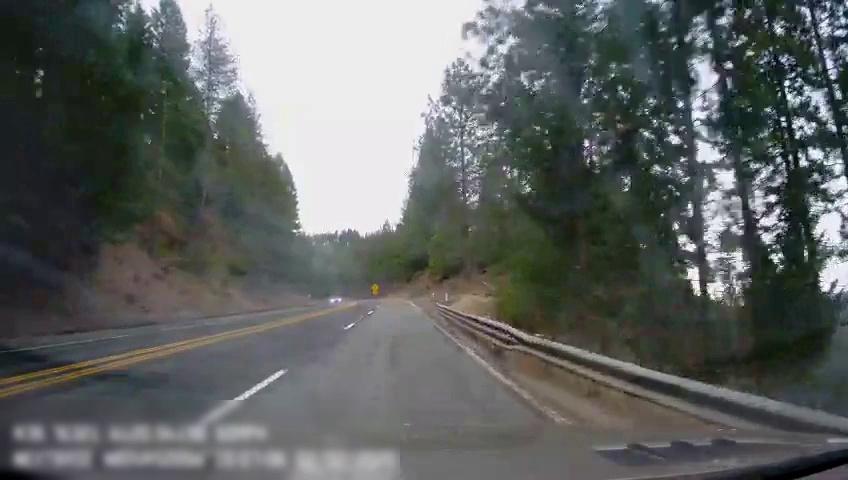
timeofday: Day
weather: Cloudy
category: Drivable Space
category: Lanes | Opposite Lane
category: Lanes | Opposite Lane
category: Lanes | Alternate Lane
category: Lanes | Current Lane
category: Lanes | Current Lane